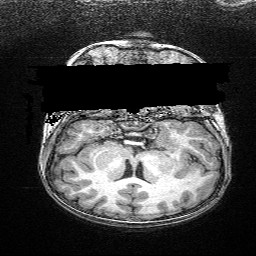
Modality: T1w
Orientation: sagittal